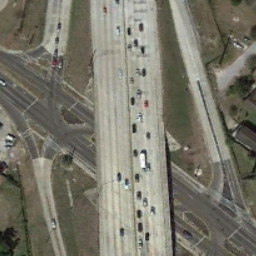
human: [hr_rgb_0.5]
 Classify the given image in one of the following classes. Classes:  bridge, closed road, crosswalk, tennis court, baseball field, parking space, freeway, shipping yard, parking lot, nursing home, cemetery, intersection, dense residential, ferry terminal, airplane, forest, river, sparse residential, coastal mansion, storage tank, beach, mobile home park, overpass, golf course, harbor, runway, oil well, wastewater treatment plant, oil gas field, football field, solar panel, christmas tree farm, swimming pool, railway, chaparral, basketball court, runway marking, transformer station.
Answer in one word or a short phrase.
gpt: overpass